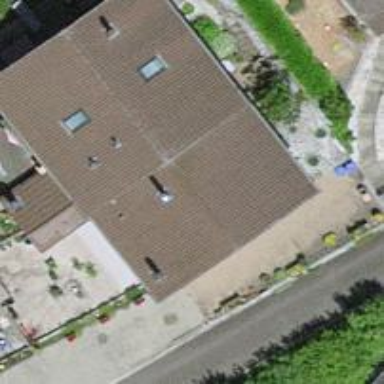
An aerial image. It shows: Garage.